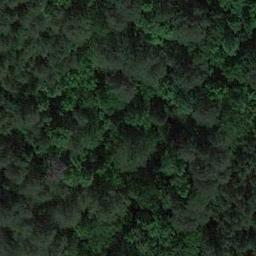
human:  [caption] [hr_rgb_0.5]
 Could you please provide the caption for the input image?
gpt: There is a winding path in this forest .

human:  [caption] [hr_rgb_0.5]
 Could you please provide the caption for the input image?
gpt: The forest has a lot of dense green trees of different color depths and heights .

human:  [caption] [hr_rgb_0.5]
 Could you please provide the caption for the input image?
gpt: The forest is full of green trees .

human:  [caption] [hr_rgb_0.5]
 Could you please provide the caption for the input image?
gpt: Many trees with dark green and light green leaves are in a forest .

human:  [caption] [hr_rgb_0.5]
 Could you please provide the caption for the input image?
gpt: A dense forest with many green trees .